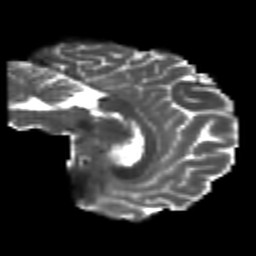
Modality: T2w
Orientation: sagittal
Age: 21
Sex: male
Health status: healthy
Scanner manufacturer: philips
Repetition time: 7.383 s
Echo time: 0.08599 s